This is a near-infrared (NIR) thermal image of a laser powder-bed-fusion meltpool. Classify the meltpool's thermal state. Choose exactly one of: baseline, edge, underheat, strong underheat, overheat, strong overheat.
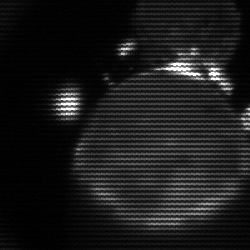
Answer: edge